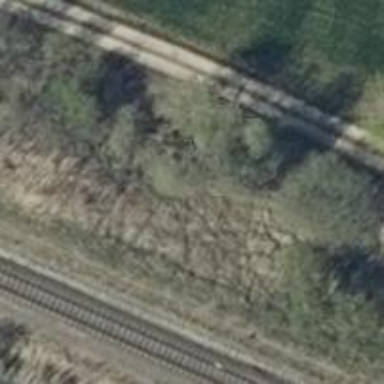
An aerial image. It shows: Abandoned railway.